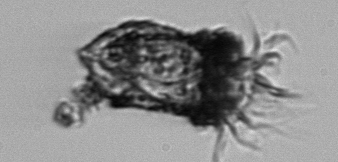
Label: Tintinnopsis